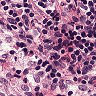
Metastatic tissue present: no